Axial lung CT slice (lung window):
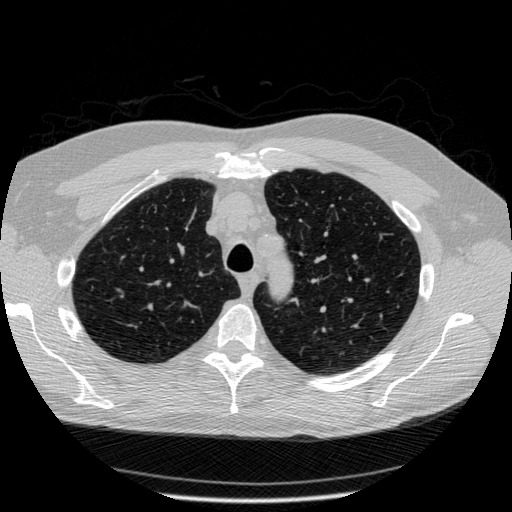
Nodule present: no